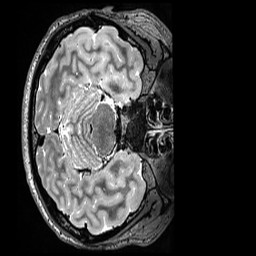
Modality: T2w
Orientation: axial
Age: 27
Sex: male
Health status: ill
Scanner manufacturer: siemens
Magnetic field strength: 3 T
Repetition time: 3.2 s
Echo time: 0.564 s